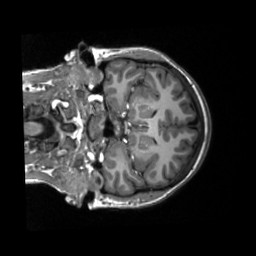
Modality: T1w
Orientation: coronal
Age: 24
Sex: female
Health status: ill
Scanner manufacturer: siemens
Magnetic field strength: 3 T
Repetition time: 2.3 s
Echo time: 0.00201 s